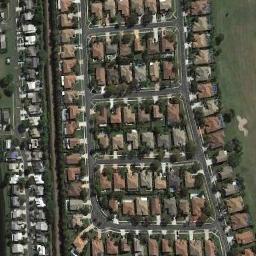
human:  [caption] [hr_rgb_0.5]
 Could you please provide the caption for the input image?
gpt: There aren't many trees in the residential area .

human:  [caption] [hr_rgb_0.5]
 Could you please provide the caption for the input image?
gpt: There are many roads and neatly arranged houses and trees and large lawns in densely populated areas .

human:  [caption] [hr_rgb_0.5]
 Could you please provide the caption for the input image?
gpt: The dense residential is on the grass next to the road and trees .

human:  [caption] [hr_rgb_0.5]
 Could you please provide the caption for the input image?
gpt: A dense residential area with lots of trees and houses arranged neatly is next to the lawn .

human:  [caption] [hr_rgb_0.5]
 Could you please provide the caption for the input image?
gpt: There are many brown buildings arranged neatly on dense residential area .